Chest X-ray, AP view. Patient: 69 years old, sex M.
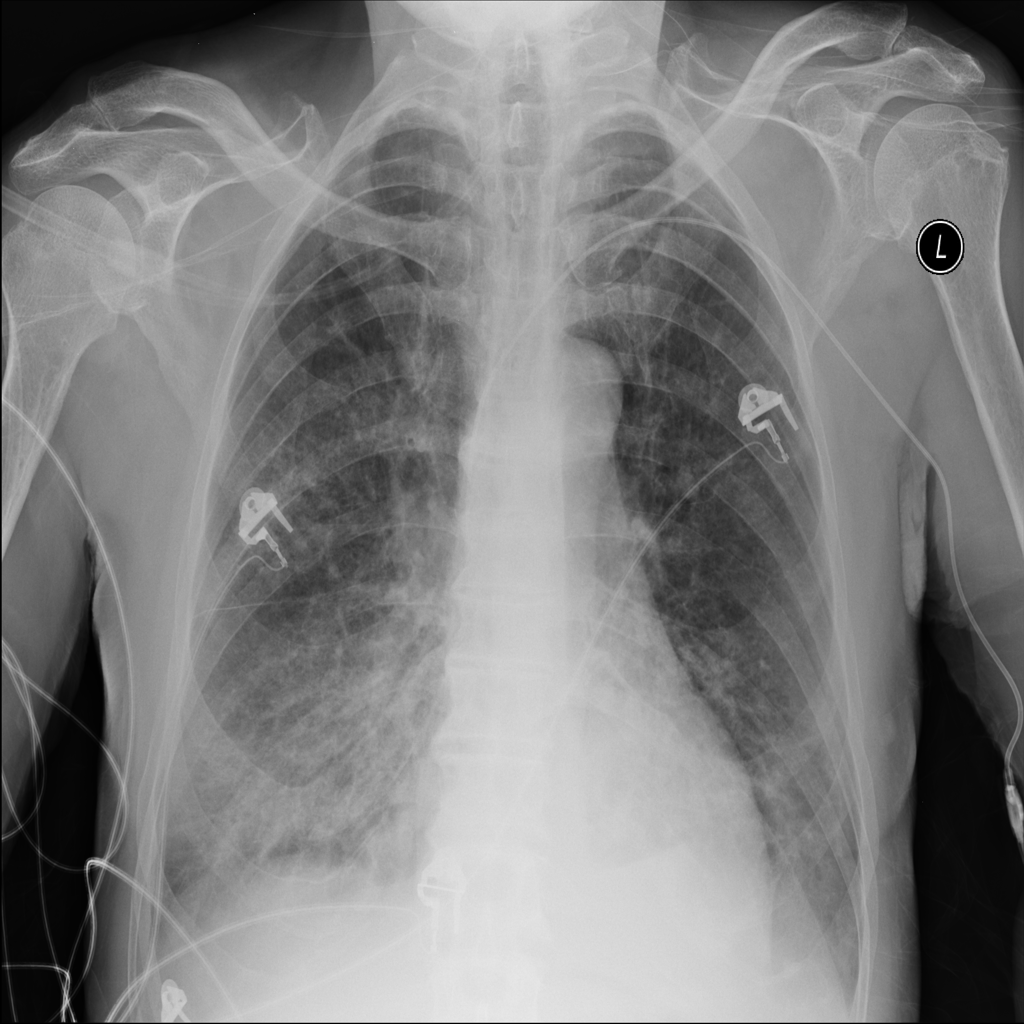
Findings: Effusion, Infiltration